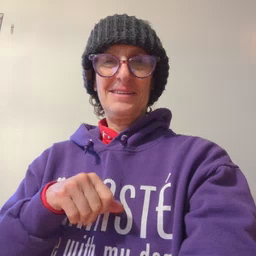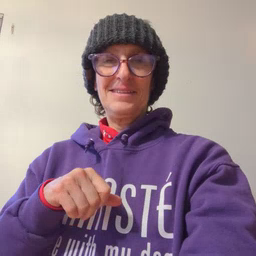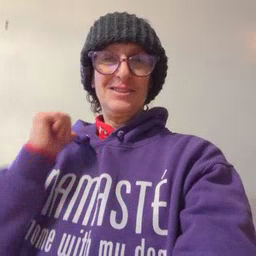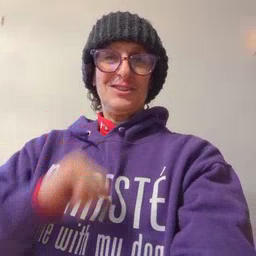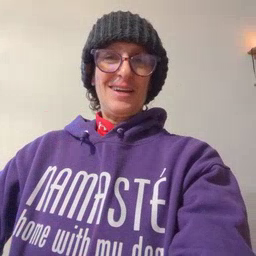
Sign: jacket